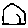
Label: house